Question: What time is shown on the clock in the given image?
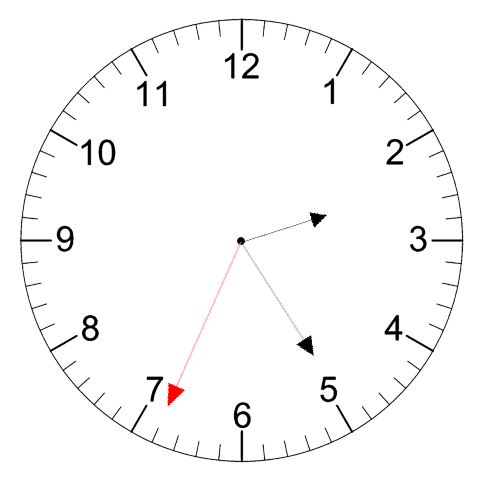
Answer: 02:24:34